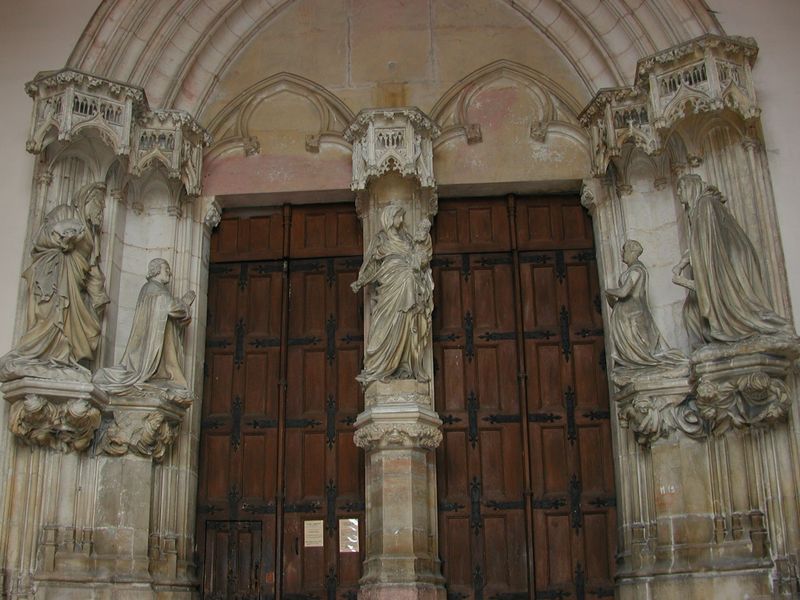
Titel: Kirchenportal mit Skulptur
Künstler: Claus Sluter
Standort: Dijon, Kartause von Champmol (EU - F)
Schlagwörter: mann, umhang, weiß, frauen, menschen, braun, frau, holz, licht, männer, schwarz, säulen, tür, richter, architektur, falten, stein, kirche, figur, gewand, kind, gotik, skulptur, farbig, bogen, türen, figuren, plastik, tor, foto, kirchen, bögen, eingang, eisen, kloster, dom, beten, gebet, kathedrale, portal, skulpturen, sandstein, jesus, knieend, rundbögen, ausgang, gewändefigur, heilige, maria, madonna, betend, sakral, beschläge, anschlag, protal, gewände, köln, stifter, kirchenportal, heiligen, firgur, kirchentür, heiligenbilder, gewändefiguren, steinn, skilpturen, portalgewände